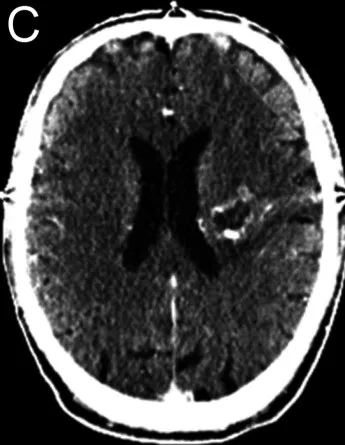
CT image after first radiosurgery.
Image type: radiology (ct)